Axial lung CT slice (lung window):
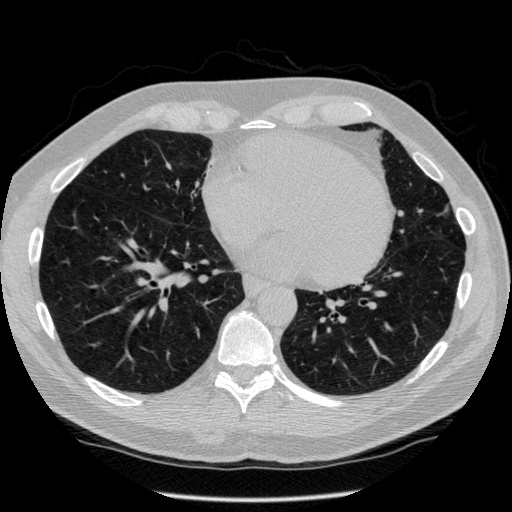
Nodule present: no